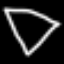
Label: diamond